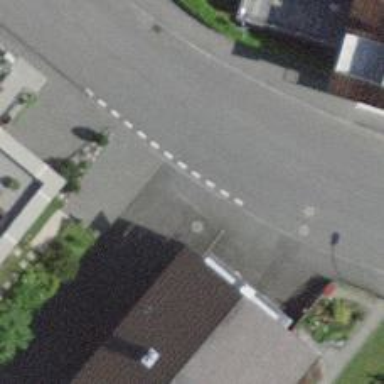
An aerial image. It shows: Sidewalk.